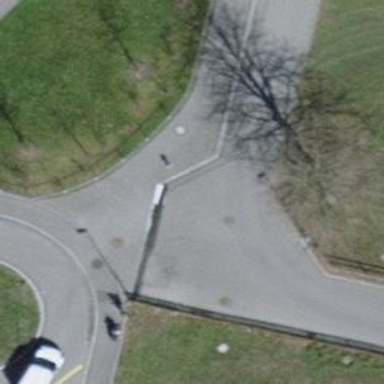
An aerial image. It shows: Bollard barrier.